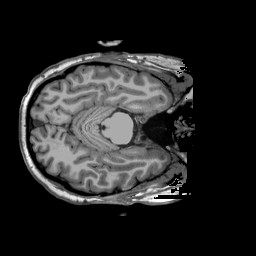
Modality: T1w
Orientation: coronal
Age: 37
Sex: male